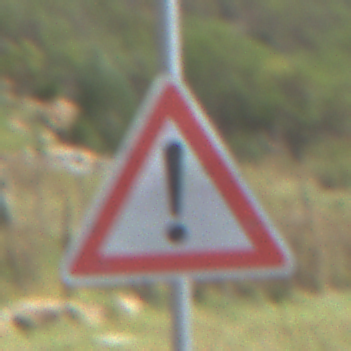
Verkehrszeichen: Gefahrenstelle
Umgebung: Outdoor, Nature
Tageszeit: Midday
Wetter: PartlyCloudy
Licht: Natural
Jahreszeit: Autumn
Kontrast: HighContrast